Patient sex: M
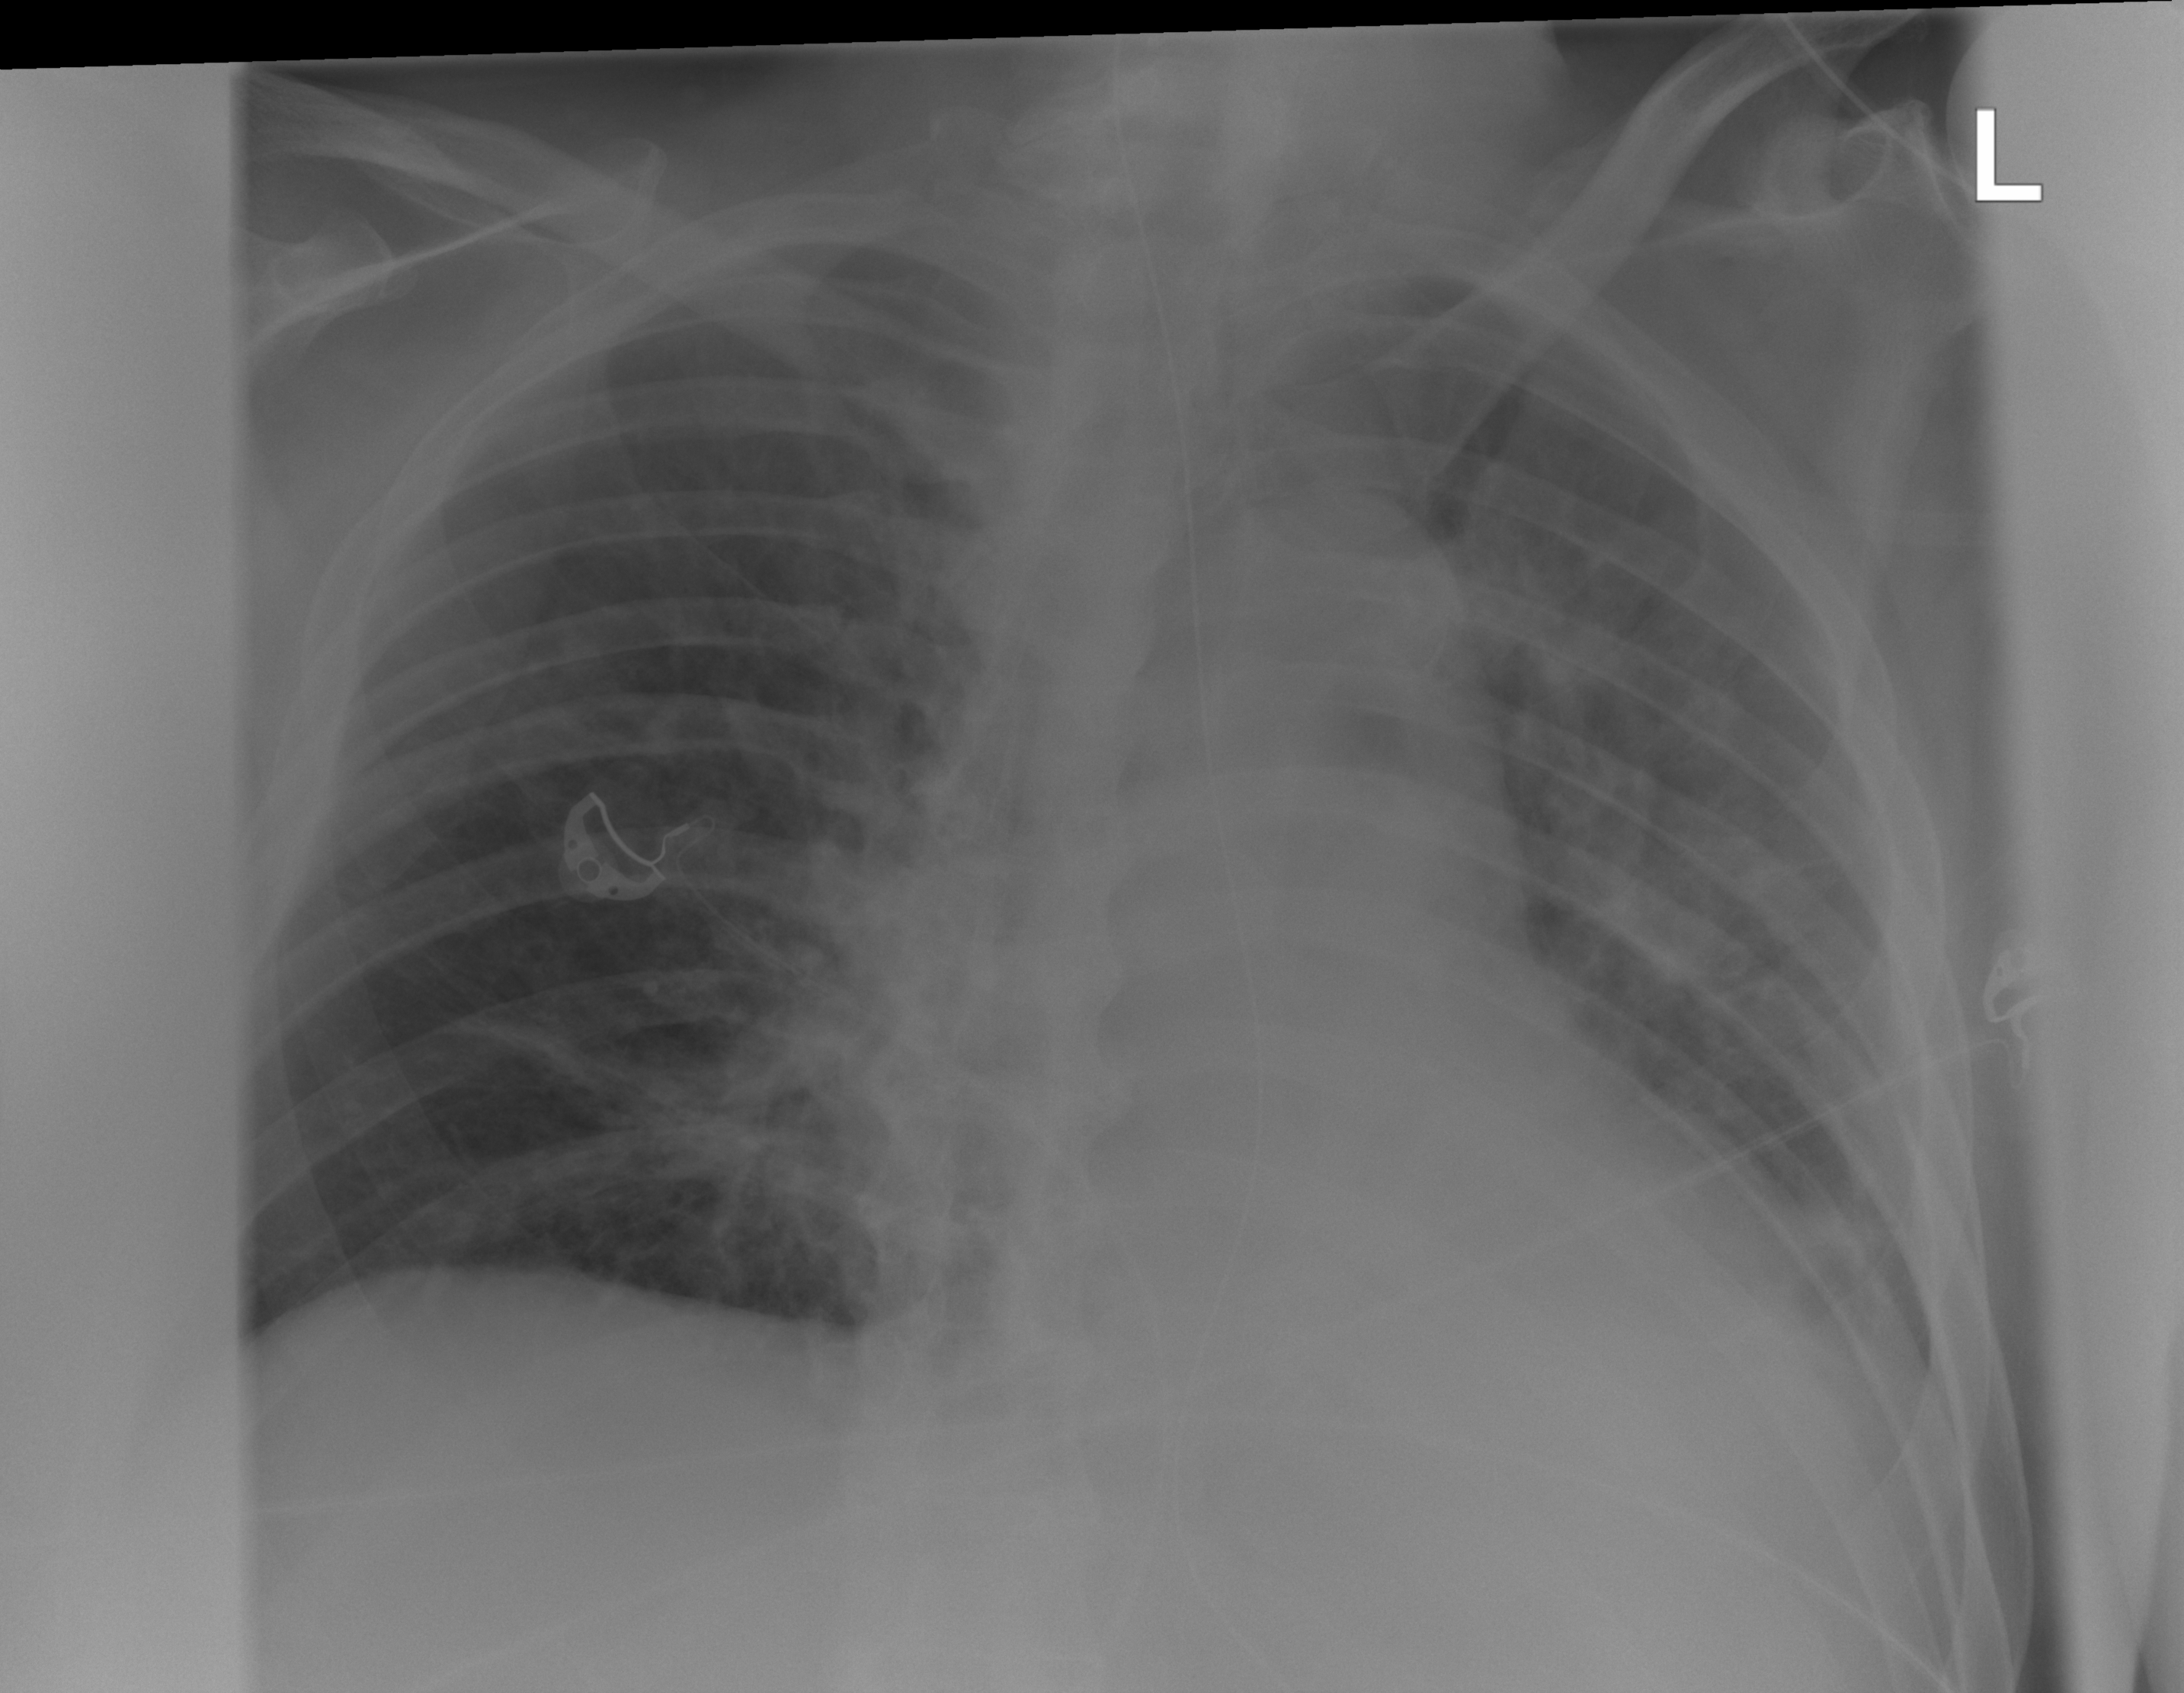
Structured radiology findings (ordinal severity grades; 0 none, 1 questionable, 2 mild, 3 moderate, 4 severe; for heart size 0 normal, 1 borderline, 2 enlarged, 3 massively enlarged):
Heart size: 1
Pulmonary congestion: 2
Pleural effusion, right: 0
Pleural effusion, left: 2
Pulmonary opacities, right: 0
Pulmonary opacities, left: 2
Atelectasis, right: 2
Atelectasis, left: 2